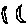
Label: moon